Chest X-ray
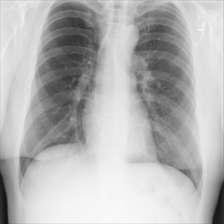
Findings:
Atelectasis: negative
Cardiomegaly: negative
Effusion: negative
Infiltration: negative
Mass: negative
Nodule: negative
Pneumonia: negative
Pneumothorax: negative
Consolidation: negative
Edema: negative
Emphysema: negative
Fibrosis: negative
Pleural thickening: negative
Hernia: negative